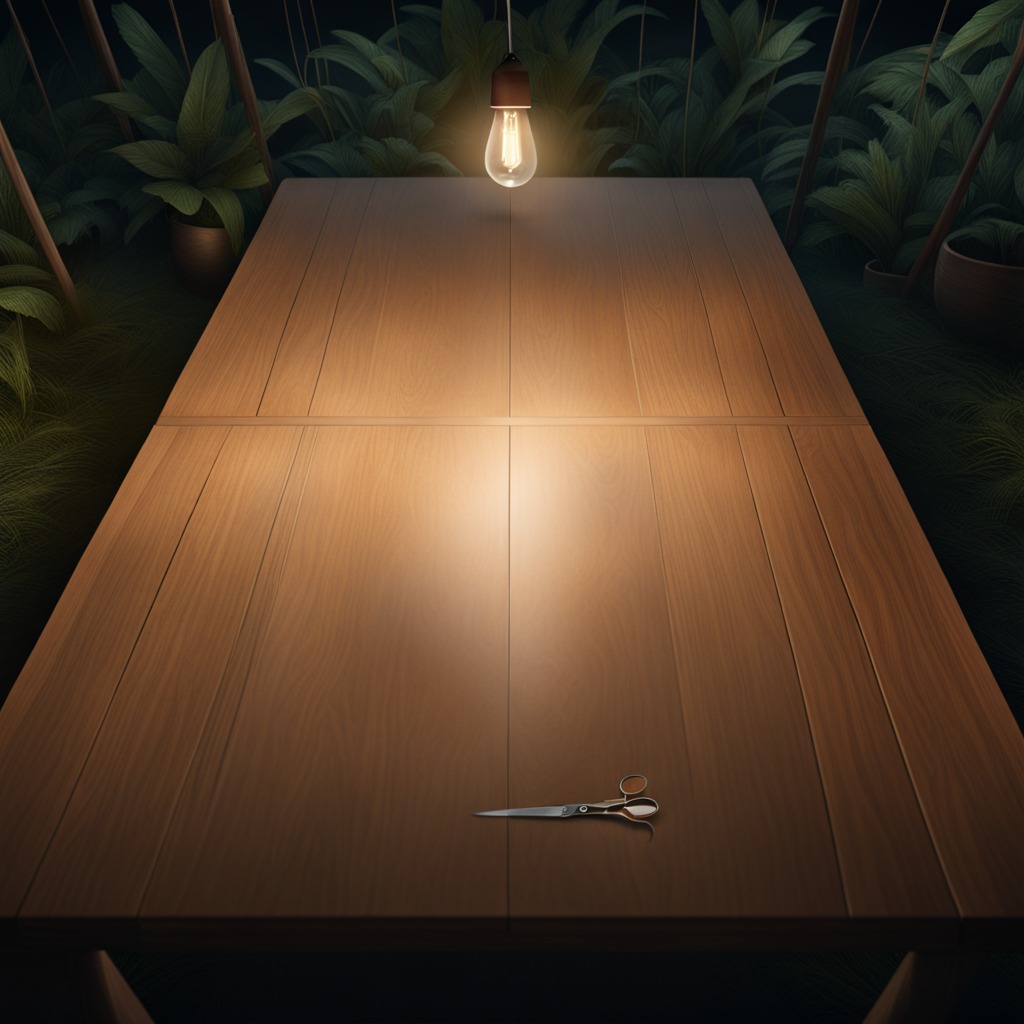
A scissor lies on a wooden table inside a jungle field workshop tent at night.